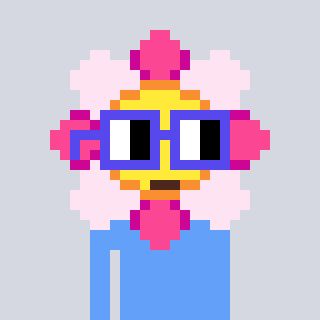
a pixel art character with square blue glasses, a flower-shaped head and a blue-colored body on a cool background